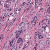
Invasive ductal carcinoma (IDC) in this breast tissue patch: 1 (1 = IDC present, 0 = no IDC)